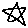
Label: star